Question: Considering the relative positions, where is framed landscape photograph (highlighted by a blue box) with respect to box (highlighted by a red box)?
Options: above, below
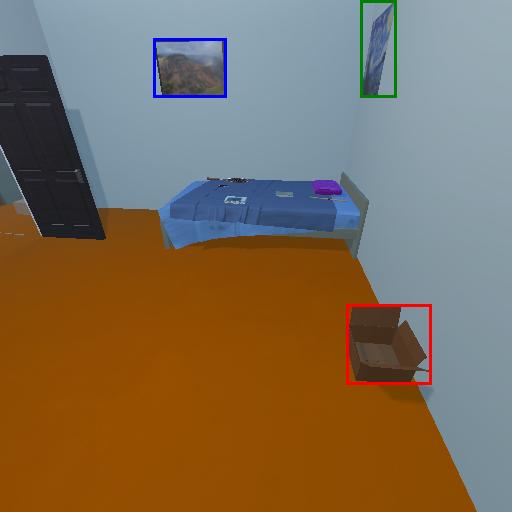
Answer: above